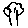
Label: tree